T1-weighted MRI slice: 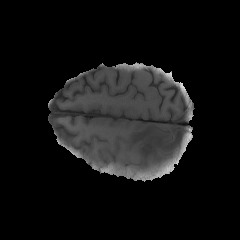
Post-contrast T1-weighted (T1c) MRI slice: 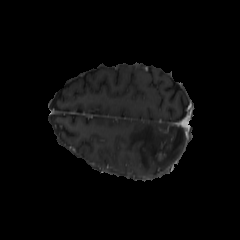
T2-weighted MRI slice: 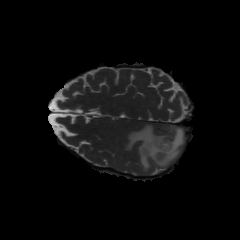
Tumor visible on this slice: yes